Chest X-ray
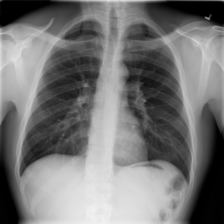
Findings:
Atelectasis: negative
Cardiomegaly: negative
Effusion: negative
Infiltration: positive
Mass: negative
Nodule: negative
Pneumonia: negative
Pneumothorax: negative
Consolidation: negative
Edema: negative
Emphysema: negative
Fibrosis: negative
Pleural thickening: negative
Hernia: negative